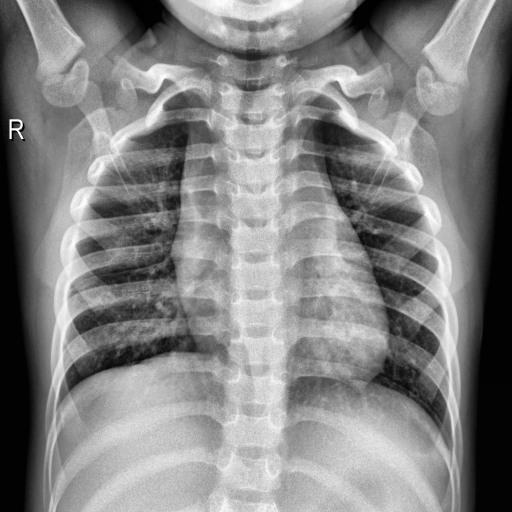
Finding: NORMAL